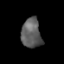
Tissue: lung
Cell type: Epithelial cells
Senescence score: 0.1833
Nuclear area (px): 580
Mean DAPI intensity: 94.1